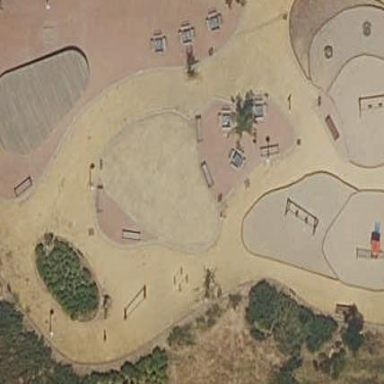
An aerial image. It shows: Playground area for leisure land.